Question: This my current layout for a detail view of a JSON object:

And this is the layout code:
'''
<?xml version="1.0" encoding="utf-8"?>
<RelativeLayout xmlns:android="http://schemas.android.com/apk/res/android"
android:layout_width="fill_parent"
android:layout_height="wrap_content"
android:background="@drawable/list_selector"
android:orientation="horizontal"
android:padding="5dip" >
<LinearLayout
android:id="@+id/thumbnail"
android:layout_width="wrap_content"
android:layout_height="wrap_content"
android:layout_alignParentLeft="true"
android:layout_marginRight="5dip"
android:background="@drawable/image_bg"
android:padding="3dip" >
<ImageView
android:id="@+id/strImagen"
android:layout_width="50dip"
android:layout_height="50dip"
android:src="@drawable/rihanna" />
</LinearLayout>
<TextView
android:id="@+id/nombreEmpresa"
android:layout_width="wrap_content"
android:layout_height="wrap_content"
android:layout_alignTop="@+id/thumbnail"
android:layout_toRightOf="@+id/thumbnail"
android:layout_toLeftOf="@id/strMano"
android:text="Rihanna Love the way lie"
android:textColor="#040404"
android:textSize="15dip"
android:textStyle="bold"
android:typeface="sans" />
<TextView
android:id="@+id/direccionEmpresa"
android:layout_width="fill_parent"
android:layout_height="wrap_content"
android:layout_below="@id/nombreEmpresa"
android:layout_marginTop="1dip"
android:layout_toRightOf="@+id/thumbnail"
android:layout_toLeftOf="@id/strMano"
android:text="Just gona stand there and ..."
android:textColor="#343434"
android:textSize="10dip" />
<TextView
android:id="@+id/valoracionEmpresa"
android:layout_width="wrap_content"
android:layout_height="wrap_content"
android:layout_alignParentRight="true"
android:layout_alignTop="@id/nombreEmpresa"
android:layout_marginRight="12dip"
android:gravity="right"
android:text="5:45"
android:textColor="#10bcc9"
android:textSize="10dip"
android:textStyle="bold" />
<ImageView
android:id="@+id/strMano"
android:layout_width="30dip"
android:layout_height="30dip"
android:layout_alignParentRight="true"
android:layout_below="@id/valoracionEmpresa"
android:src="@drawable/valoracion" />
<TextView
android:id="@+id/descripcionEmpresa"
android:layout_width="wrap_content"
android:layout_height="wrap_content"
android:layout_below="@+id/textOferta"
android:maxLines="5"
android:paddingTop="15dp"
android:text="descripcion descripcion descripcion descripcion descripcion "
android:textSize="15dp" />
<TextView
android:id="@+id/horarioEmpresa"
android:layout_width="wrap_content"
android:layout_height="wrap_content"
android:layout_alignLeft="@+id/TextView01"
android:layout_below="@+id/descripcionEmpresa"
android:maxLines="5"
android:paddingTop="15dp"
android:text="horario horario horario horario"
android:textSize="15dp" />
<TextView
android:id="@+id/textOferta"
android:layout_width="wrap_content"
android:layout_height="wrap_content"
android:layout_alignLeft="@+id/descripcionEmpresa"
android:layout_below="@+id/thumbnail"
android:layout_marginTop="29dp"
android:maxLines="15"
android:text="dsdasdadsa sdasdad asdasdasdasd dsdasdadsa sdasdad asdasdasdasd dsdasdadsa sdasdad asdasdasdasd dsdasdadsa sdasdad asdasdasdasd dsdasdadsa sdasdad asdasdasdasd dsdasdadsa sdasdad asdasdasdasd dsdasdadsa sdasdad asdasdasdasd dsdasdadsa sdasdad asdasdasdasd dad"
android:textSize="15dp" />
</RelativeLayout>
'''
I am trying, without success to include the bottom part, the box with white background and the four image buttons.
I need your help to create the needed part of the layout. Thank you.
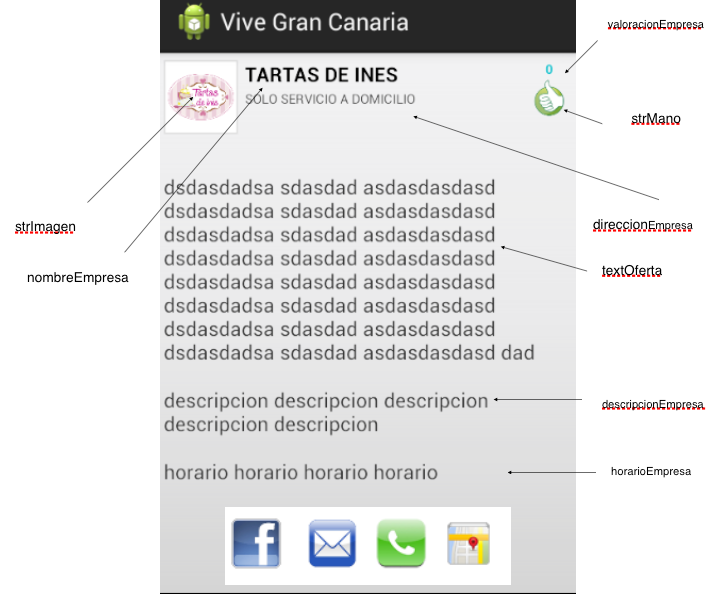
Answer: You need to create a 'LinearLayout' with 'layout_alignParentBottom="true"' and add it inside your parent 'RelativeLayout'. This will make sure the layout is placed bottom of the parent layout.
Add this layout inside
'''
<LinearLayout
android:layout_width="wrap_content"
android:layout_height="100dp"
android:background="@color/white"
android:gravity="center"
android:layout_alignParentBottom="true"
android:layout_toLeftOf="@+id/strMano">
<ImageButton
android:id="@+id/imageButton1"
android:layout_width="60dp"
android:layout_height="60dp"
android:layout_margin="10dp"/>
<ImageButton
android:id="@+id/imageButton2"
android:layout_width="60dp"
android:layout_height="60dp"
android:layout_margin="10dp"/>
<ImageButton
android:id="@+id/imageButton3"
android:layout_width="60dp"
android:layout_height="60dp"
android:layout_margin="10dp"/>
<ImageButton
android:id="@+id/imageButton4"
android:layout_width="60dp"
android:layout_height="60dp"
android:layout_margin="10dp"/>
</LinearLayout>
'''
Let me know if you have any issues.